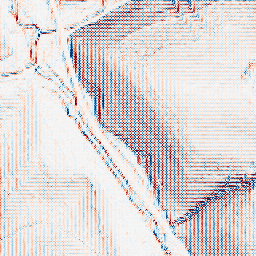
Category: wavelet
Decomposition family: wavelet_dwt
Decomposition parameters: wavelet: haar
level: 1
Upsampling method: sinc_hamming
Upsampling parameters: scale: 2
kernel_size: 4
Upsampling scale: 2